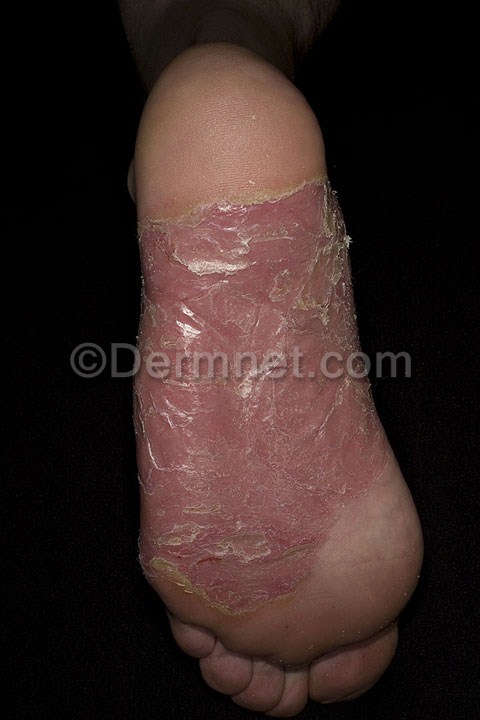
Disease: Psoriasis pictures Lichen Planus and related diseases